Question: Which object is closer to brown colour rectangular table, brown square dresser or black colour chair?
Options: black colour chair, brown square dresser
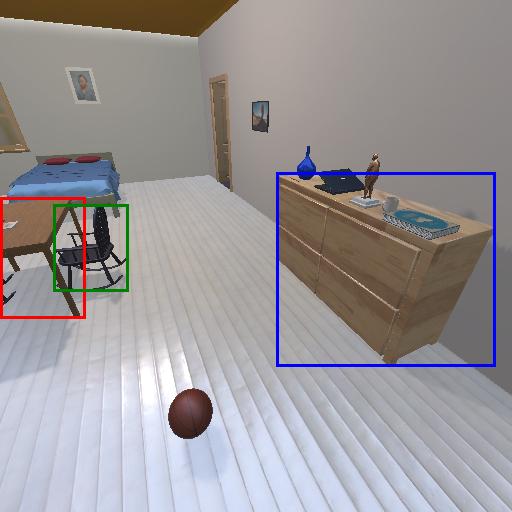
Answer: black colour chair